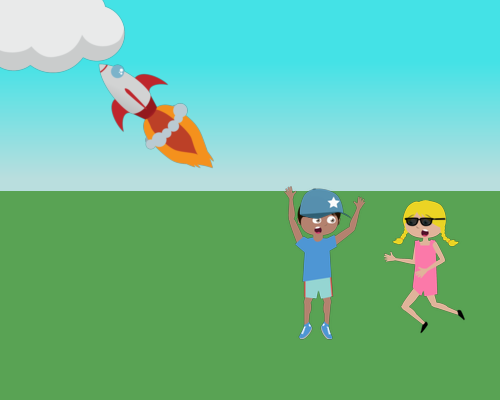
large cloud on left in corner 1 3 cut off large rocket on left facing left at tip of cloud small girl and boy on right 3 in from bottom girl on right 1 in from frame running facing right in black shades boy hands up shocked facing left blue hat  girl in wrong spot on right 3 in up 1 in from frame flip her